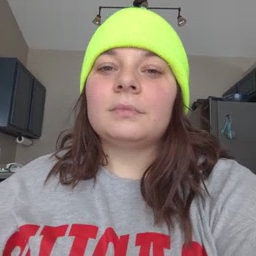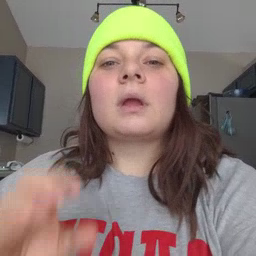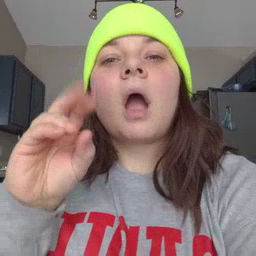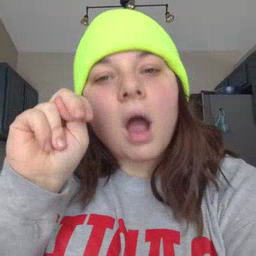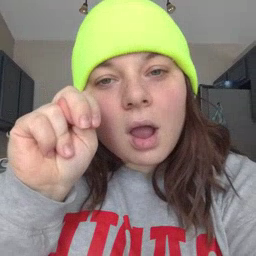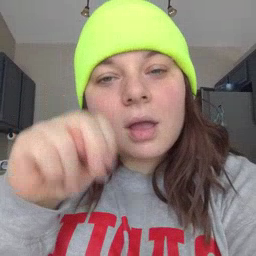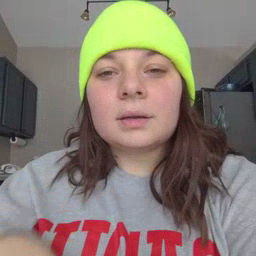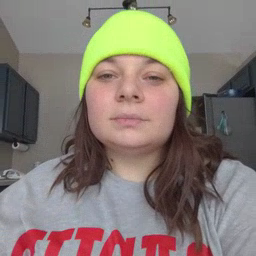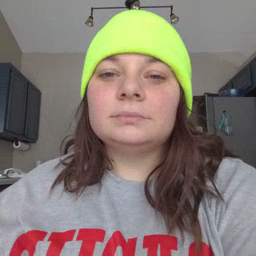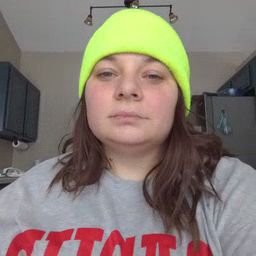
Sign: on